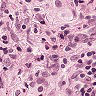
Metastatic tissue present: yes